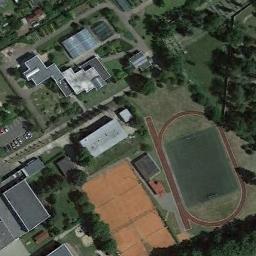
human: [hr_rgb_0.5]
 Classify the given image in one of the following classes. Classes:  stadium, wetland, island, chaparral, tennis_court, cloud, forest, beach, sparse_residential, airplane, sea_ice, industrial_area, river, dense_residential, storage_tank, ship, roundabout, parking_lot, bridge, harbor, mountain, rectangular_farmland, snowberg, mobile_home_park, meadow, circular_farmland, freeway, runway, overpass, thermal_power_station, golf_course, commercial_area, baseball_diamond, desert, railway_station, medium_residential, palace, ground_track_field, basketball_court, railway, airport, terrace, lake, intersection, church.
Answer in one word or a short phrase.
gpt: ground_track_field